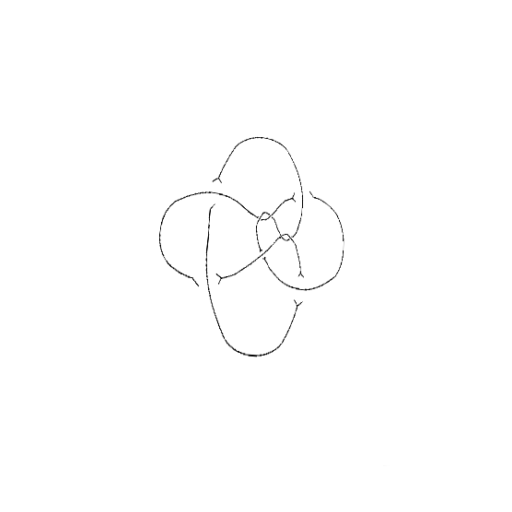
Crossing number: 9